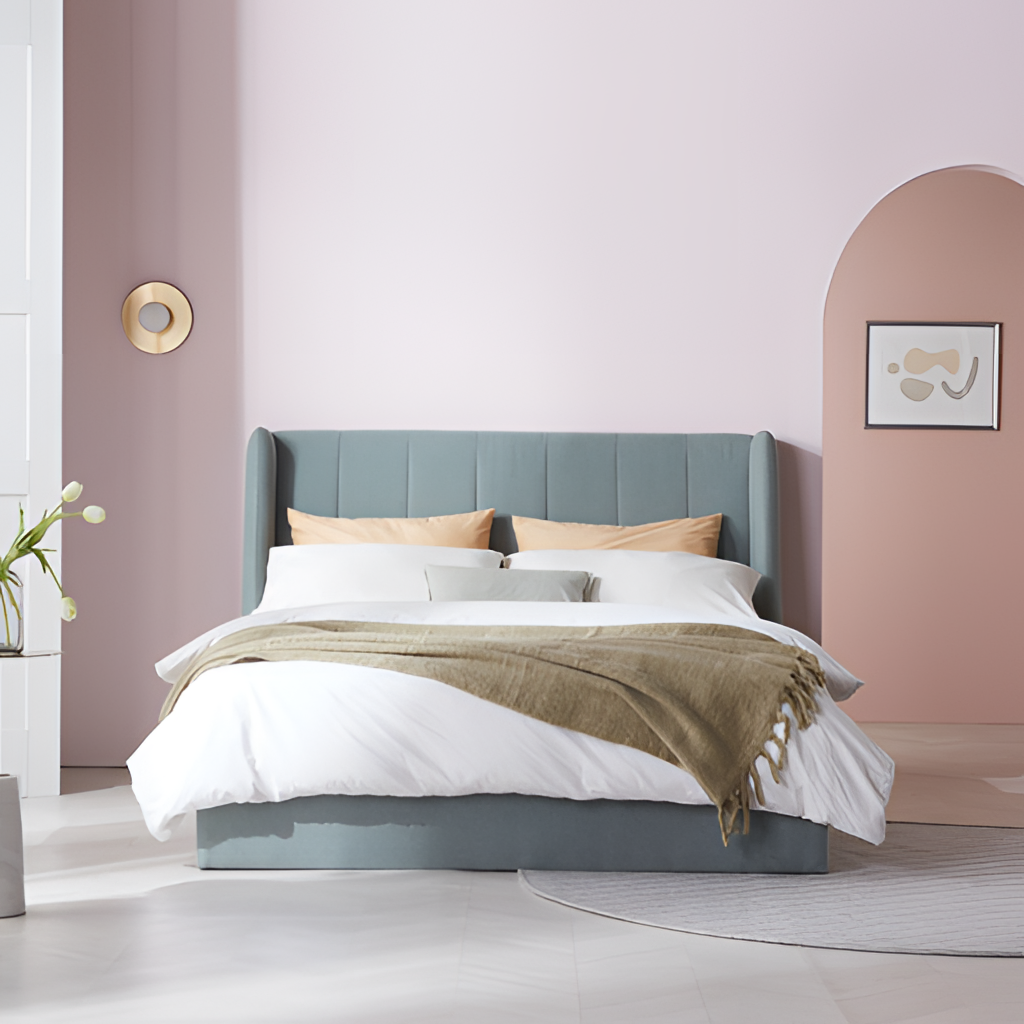
bedroom, blue fabric bed, contemporary, paint wallpaper, with vertical two tone pattern, wood flooring, with plank pattern